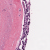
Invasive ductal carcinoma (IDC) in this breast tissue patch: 0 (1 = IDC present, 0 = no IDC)